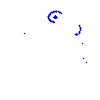
Particle: proton